Question: What is the value of this measurement?
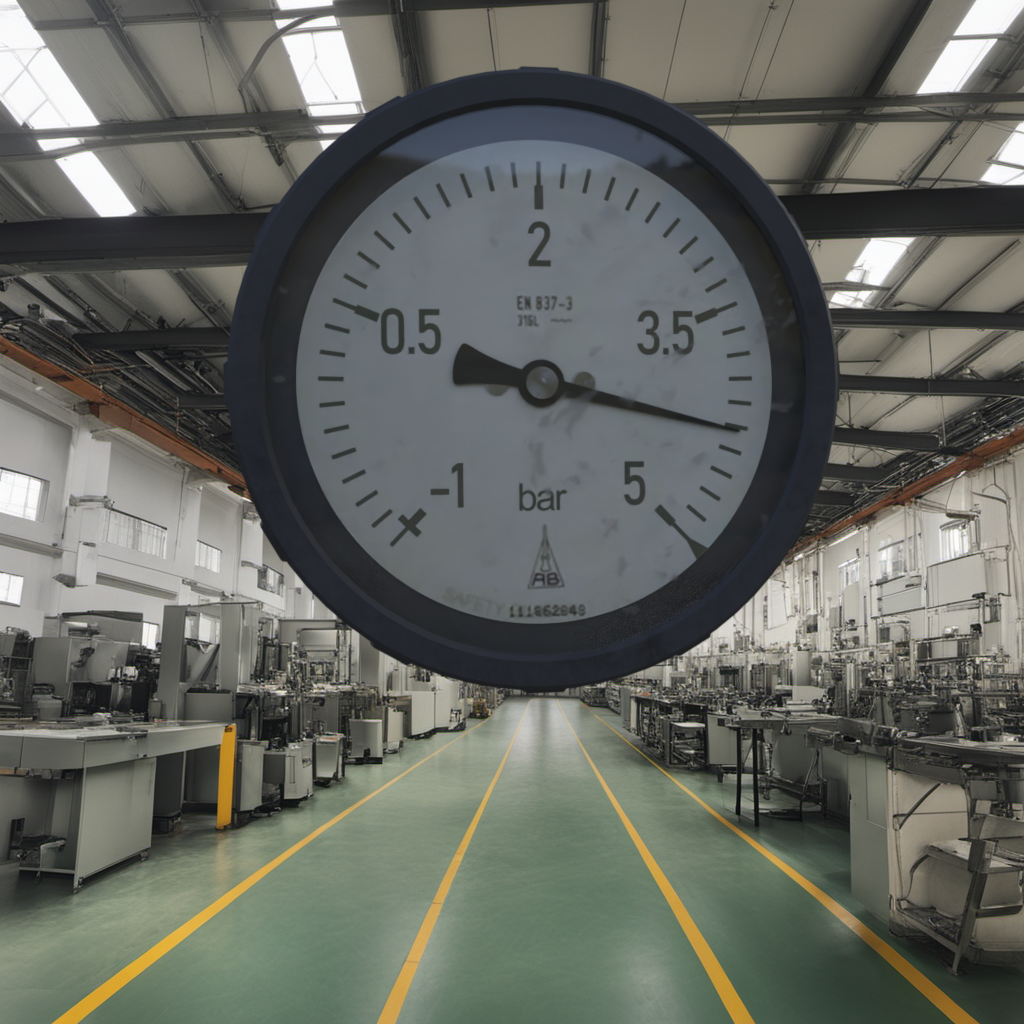
Answer: The result is 4.3
Question: What is the value range of this measurement?
Answer: The range is from -1 to 5
Question: What is the minimum and maximum reading range of the measurement in the image?
Answer: The minimum value is -1 and the maximum value is 5